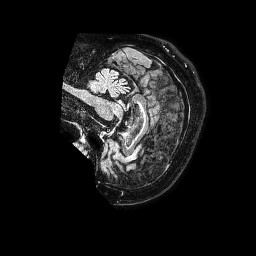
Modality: FLAIR
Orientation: sagittal
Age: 61
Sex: male
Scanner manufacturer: philips
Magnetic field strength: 1.5 T
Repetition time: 4.8 s
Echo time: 0.3 s